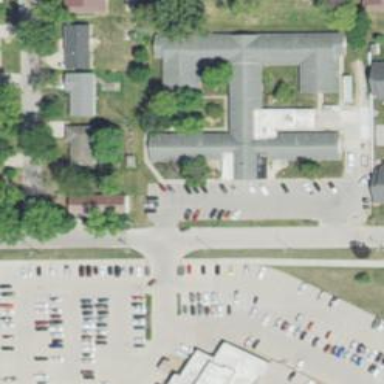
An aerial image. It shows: Nursing home.